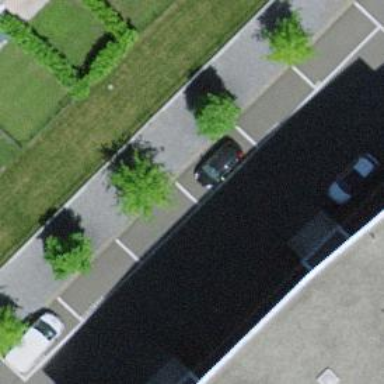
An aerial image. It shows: Asphalt street-side parking area.